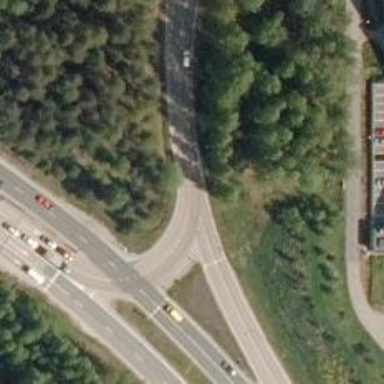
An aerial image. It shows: Asphalt trunk link road.